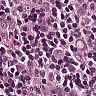
Metastatic tissue present: yes